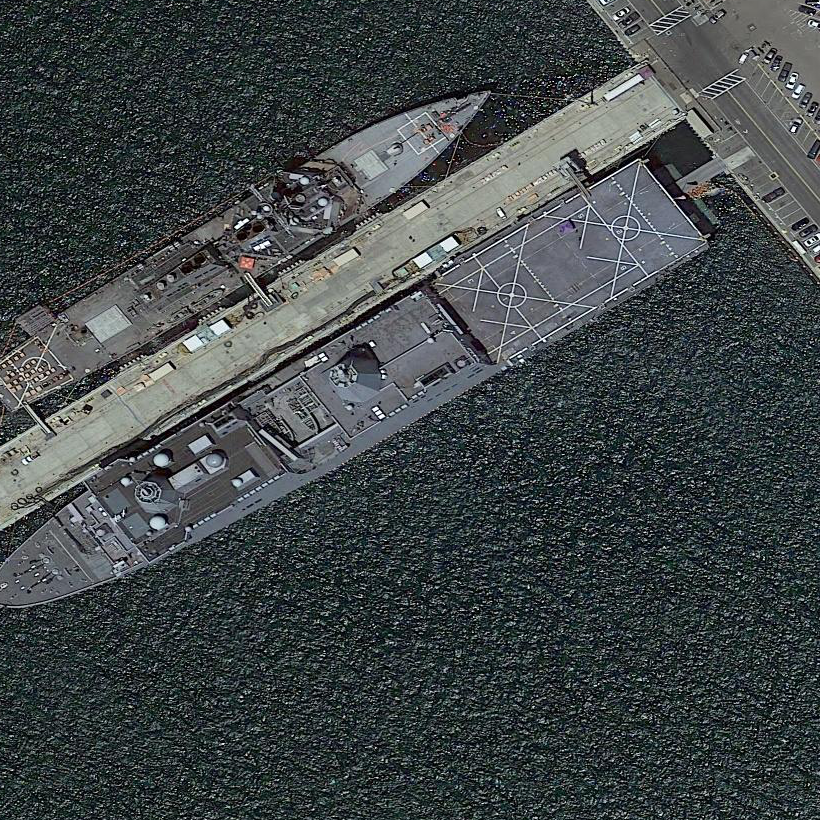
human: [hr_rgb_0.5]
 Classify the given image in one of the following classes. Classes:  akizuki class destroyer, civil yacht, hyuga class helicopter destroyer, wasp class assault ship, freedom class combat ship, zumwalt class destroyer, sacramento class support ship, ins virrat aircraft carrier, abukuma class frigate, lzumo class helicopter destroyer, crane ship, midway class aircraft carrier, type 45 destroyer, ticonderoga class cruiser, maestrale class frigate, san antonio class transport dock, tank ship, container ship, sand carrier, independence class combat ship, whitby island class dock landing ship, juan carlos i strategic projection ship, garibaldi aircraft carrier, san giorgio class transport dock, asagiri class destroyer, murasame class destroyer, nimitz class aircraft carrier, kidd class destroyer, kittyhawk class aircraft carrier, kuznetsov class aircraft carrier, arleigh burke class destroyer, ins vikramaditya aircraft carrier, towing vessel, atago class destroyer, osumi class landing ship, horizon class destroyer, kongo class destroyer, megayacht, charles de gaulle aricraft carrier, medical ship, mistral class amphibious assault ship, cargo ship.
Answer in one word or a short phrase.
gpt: San Antonio class transport dock